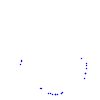
Particle: kaon